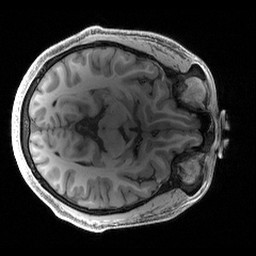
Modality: T1w
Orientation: axial
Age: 28
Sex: male
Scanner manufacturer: siemens
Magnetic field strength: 3 T
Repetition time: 2.4 s
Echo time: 0.00215 s